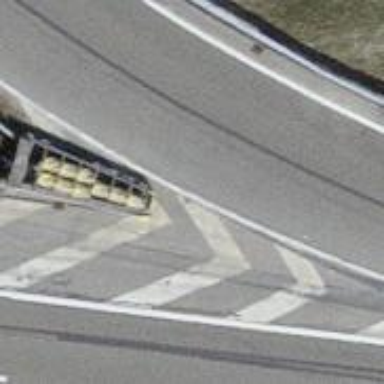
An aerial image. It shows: Asphalt motorway link.